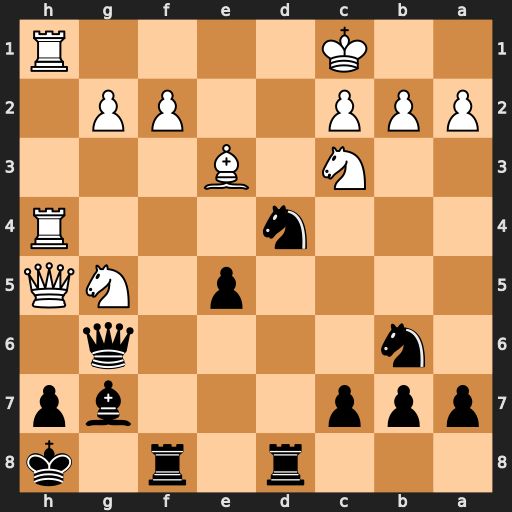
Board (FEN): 3r1r1k/ppp3bp/1n4q1/4p1NQ/3n3R/2N1B3/PPP2PP1/2K4R
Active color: b
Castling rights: -
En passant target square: -
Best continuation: Qxc2#